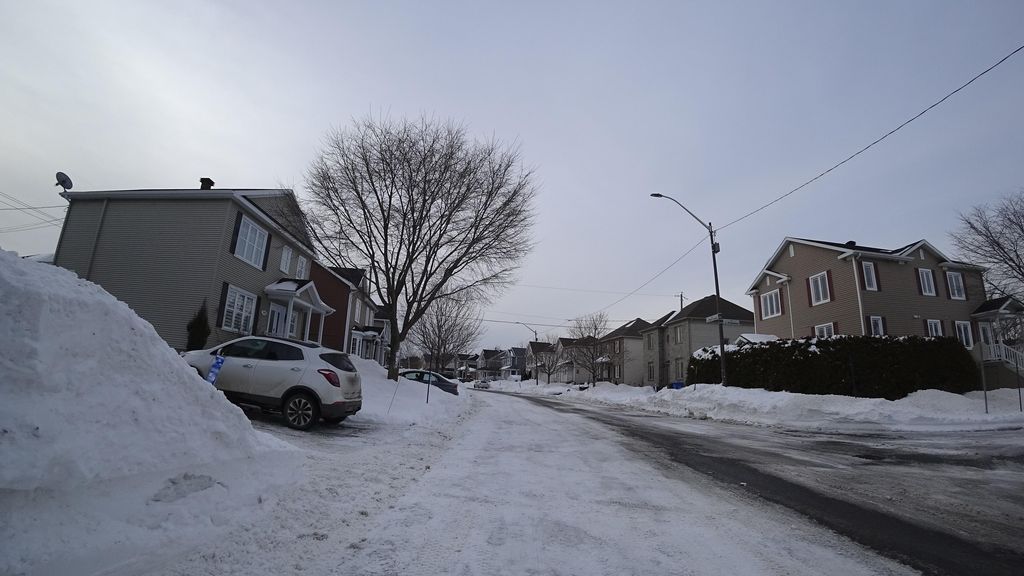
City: quebec_city